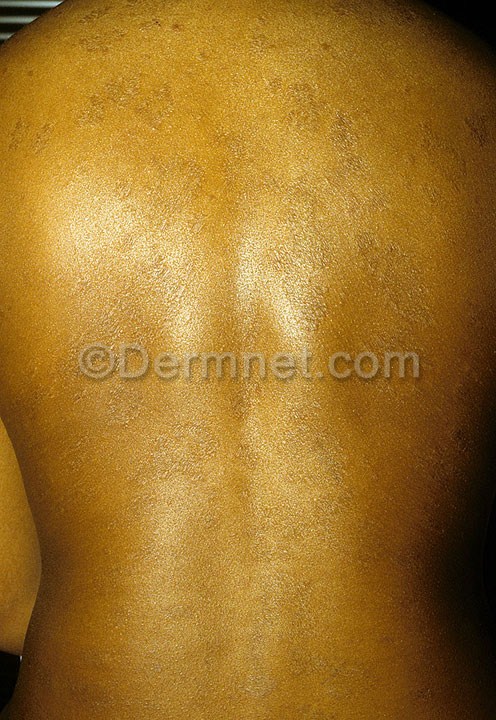
Disease: Psoriasis pictures Lichen Planus and related diseases